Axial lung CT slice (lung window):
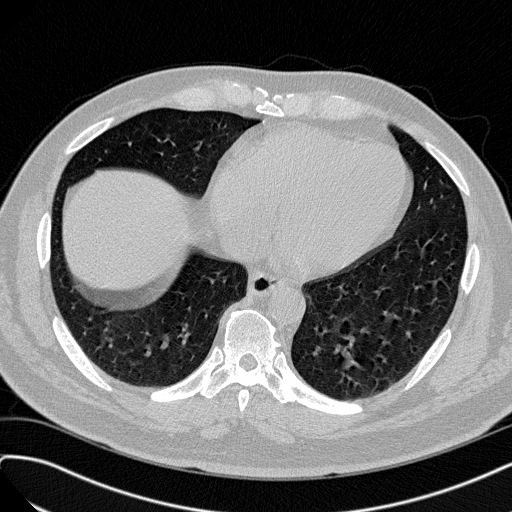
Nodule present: no